Question: I previously used 'Microsoft SQL Server Management Studio' and when I right clicked on a table and selected 'Select top 1000 rows' a new tab would open created.
Inside that tab, some code would be generated automatically and would contain the list of headers (in TSQL syntax) within the select statement:

I really liked this feature because it meant that I didn't have to write out all of the headers every time.
However, when I do this equivlant step (of right clicking on a table and clicking on 'Select Rows - Limit 1000') in 'MySQL Workbench 6.3.3', the code that is generated only has the * operator. For example, a new tab would be created and only has this sytax within it:
SELECT * FROM data.table;
The * operator can be used instead of writing all of the column headers but I would like have 'MySQL Workbench 6.3.3' generate all of the table headers.
Is it possible to change a 'MySQL Workbench 6.3.3' setting so that it performs in the same way as 'Microsoft SQL Server Management Studio'?
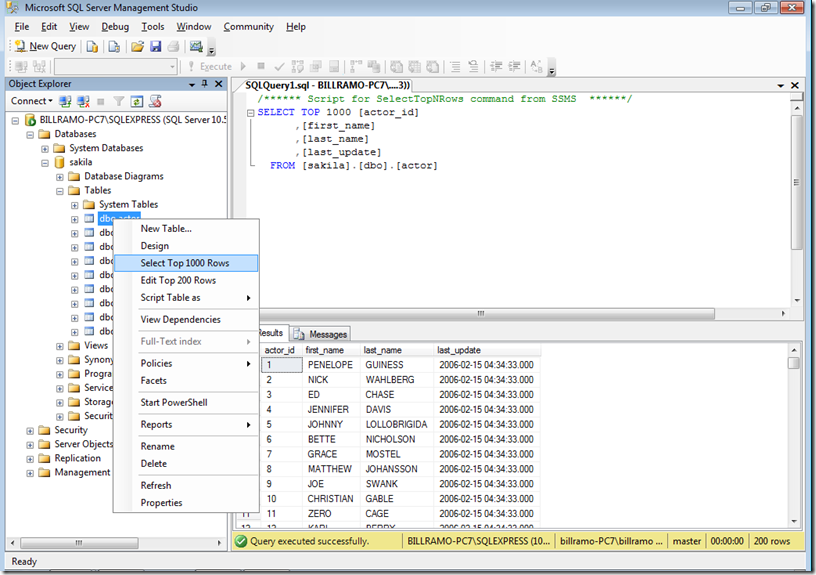
Answer: Instead of choosing "", select "" and then choose "". Or, instead of "" you could do the same with "".
In either case, a full query is generated as you desire, although it is not executed.